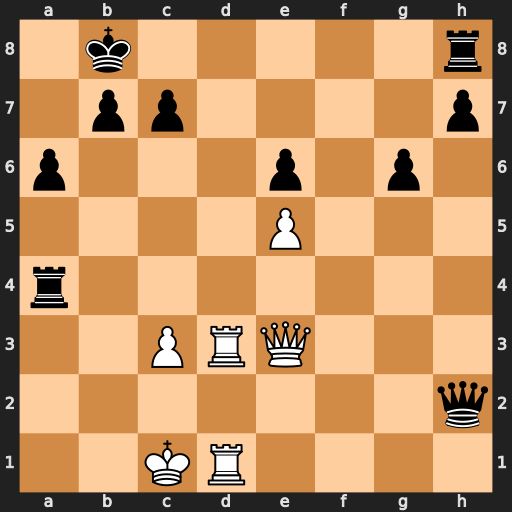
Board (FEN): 1k5r/1pp4p/p3p1p1/4P3/r7/2PRQ3/7q/2KR4
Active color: w
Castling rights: -
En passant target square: -
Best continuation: Rd8+ Rxd8 Rxd8#